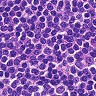
Metastatic tissue present: no